The picture encodes a bearing's raw vibration samples as pixel intensities in a 2-D grid. Classify the bearing condition as one of: normal, inner_race, outer_race, ball.
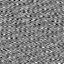
Answer: outer_race